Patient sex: F
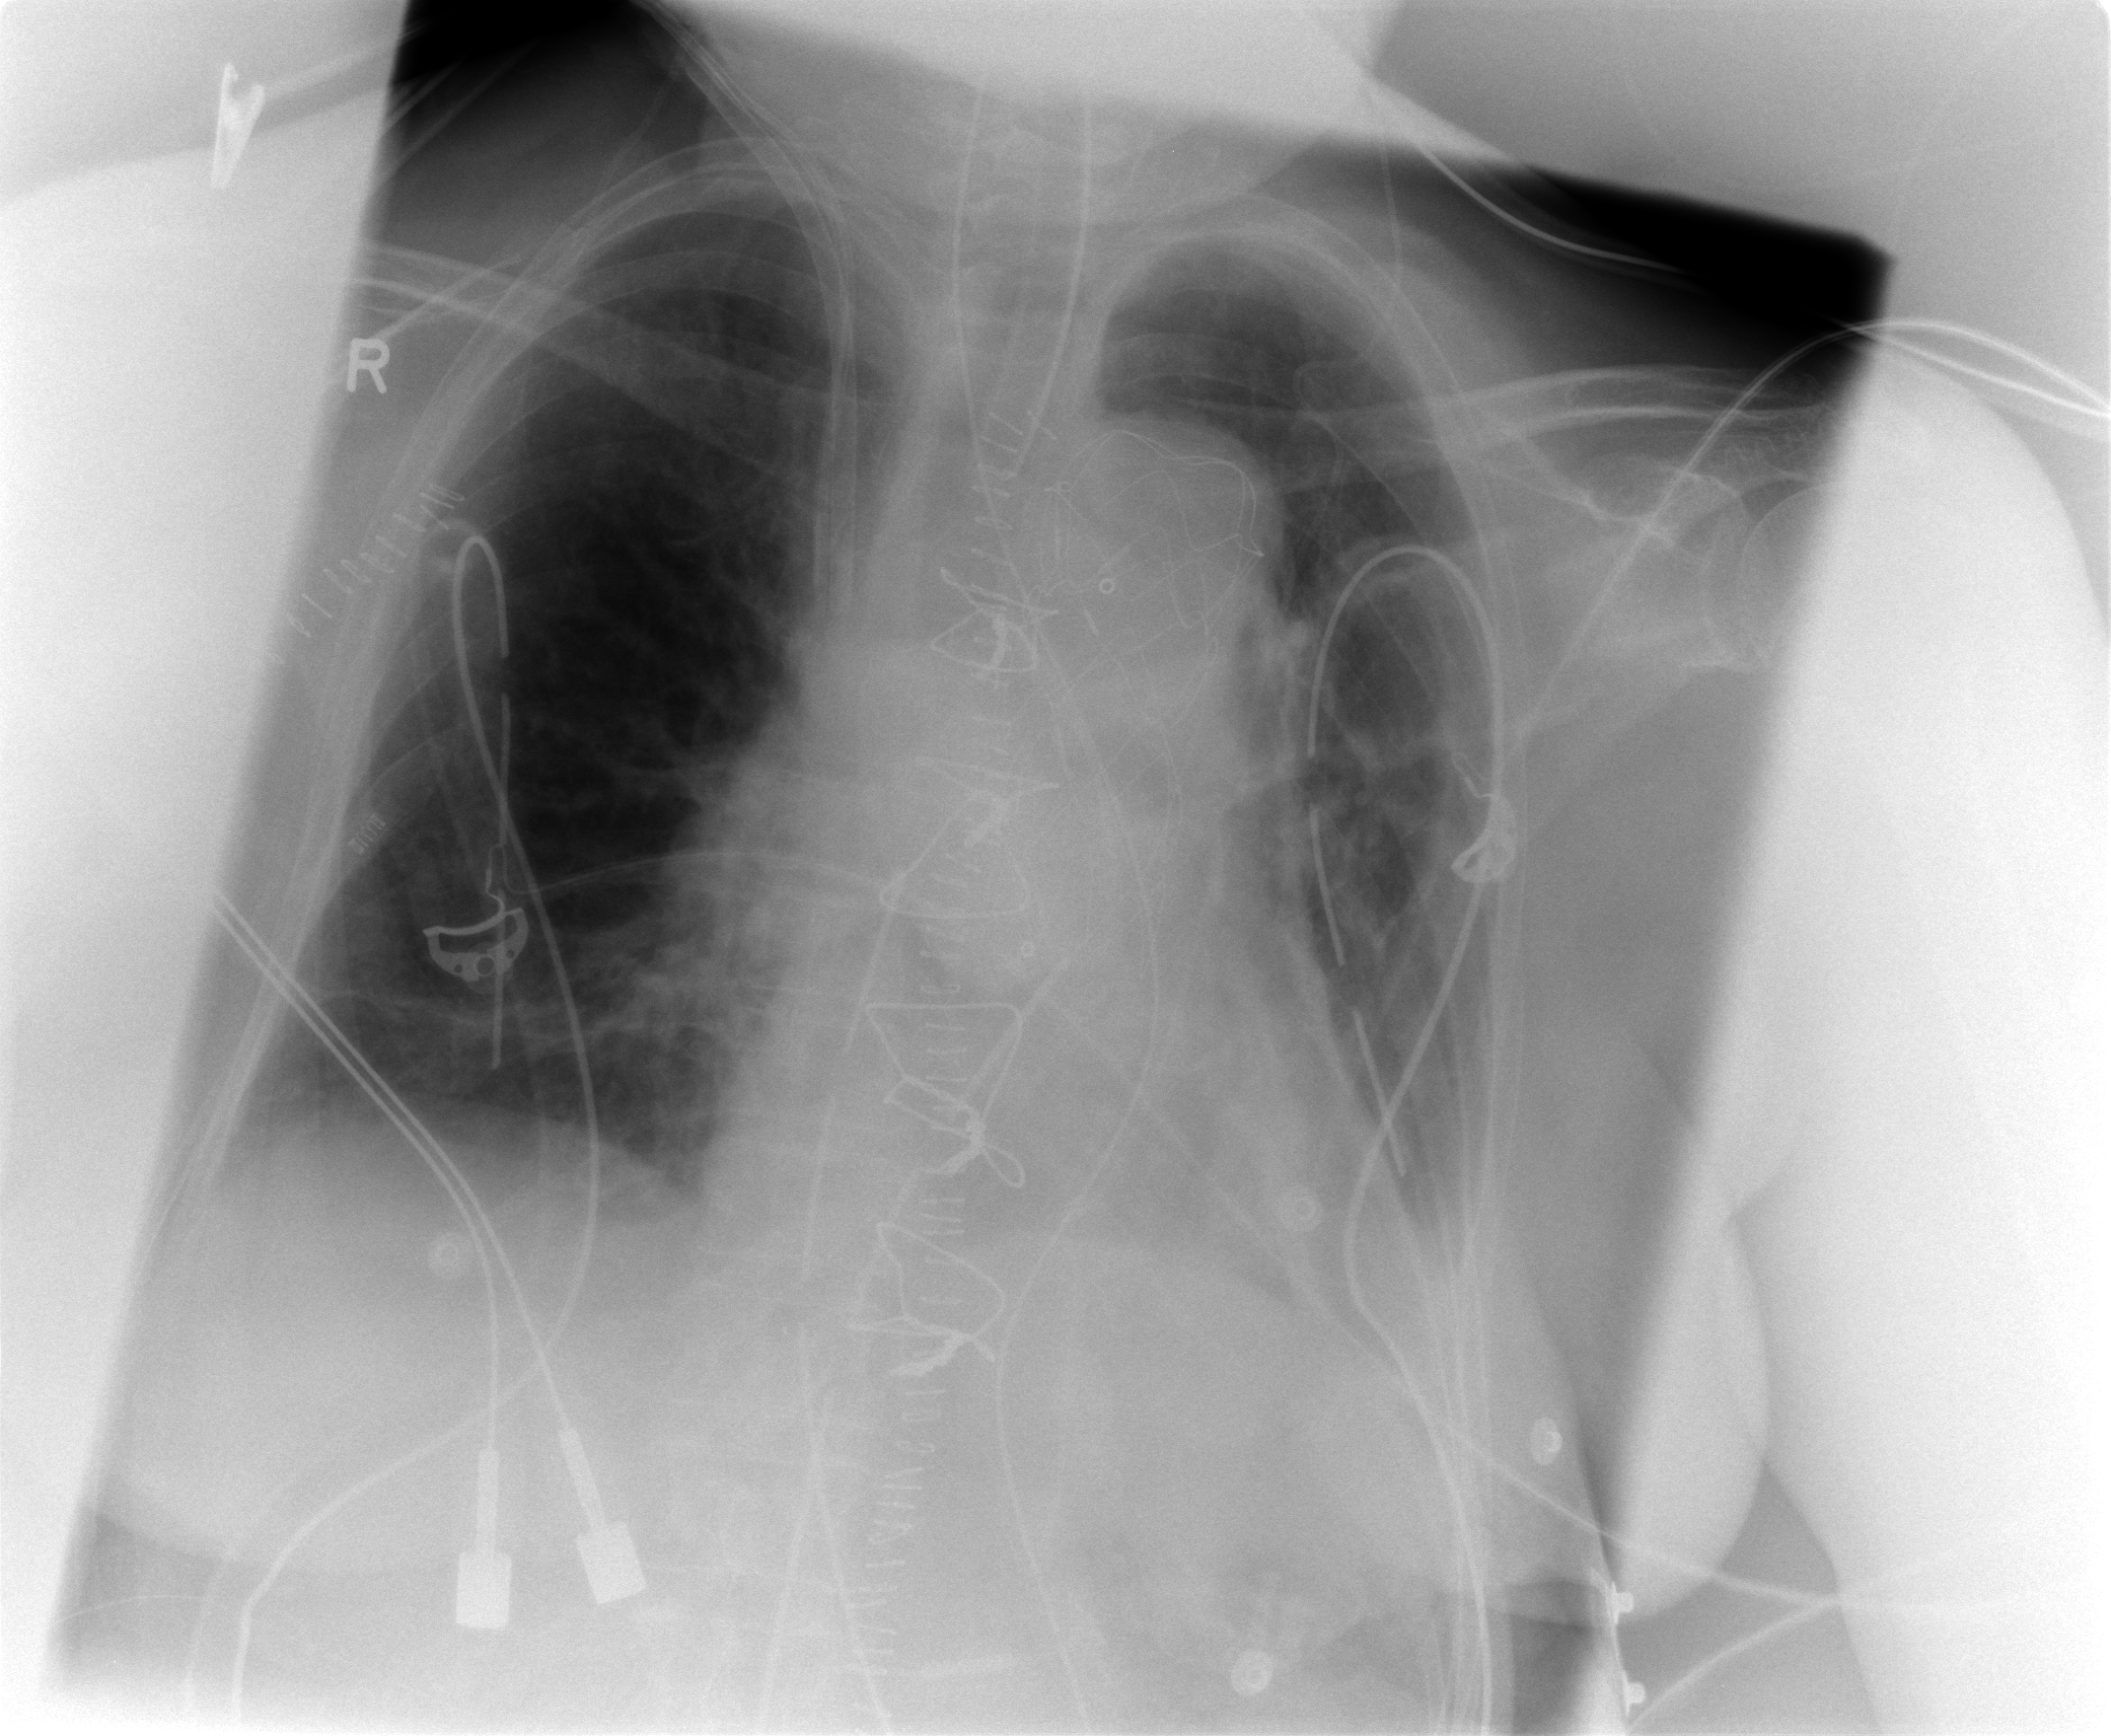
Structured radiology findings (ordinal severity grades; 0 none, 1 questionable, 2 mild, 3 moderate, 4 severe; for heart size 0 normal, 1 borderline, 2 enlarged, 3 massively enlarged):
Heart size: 2
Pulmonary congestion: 2
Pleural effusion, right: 0
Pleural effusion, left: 1
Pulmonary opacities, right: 0
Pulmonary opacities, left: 0
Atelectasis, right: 1
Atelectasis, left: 1